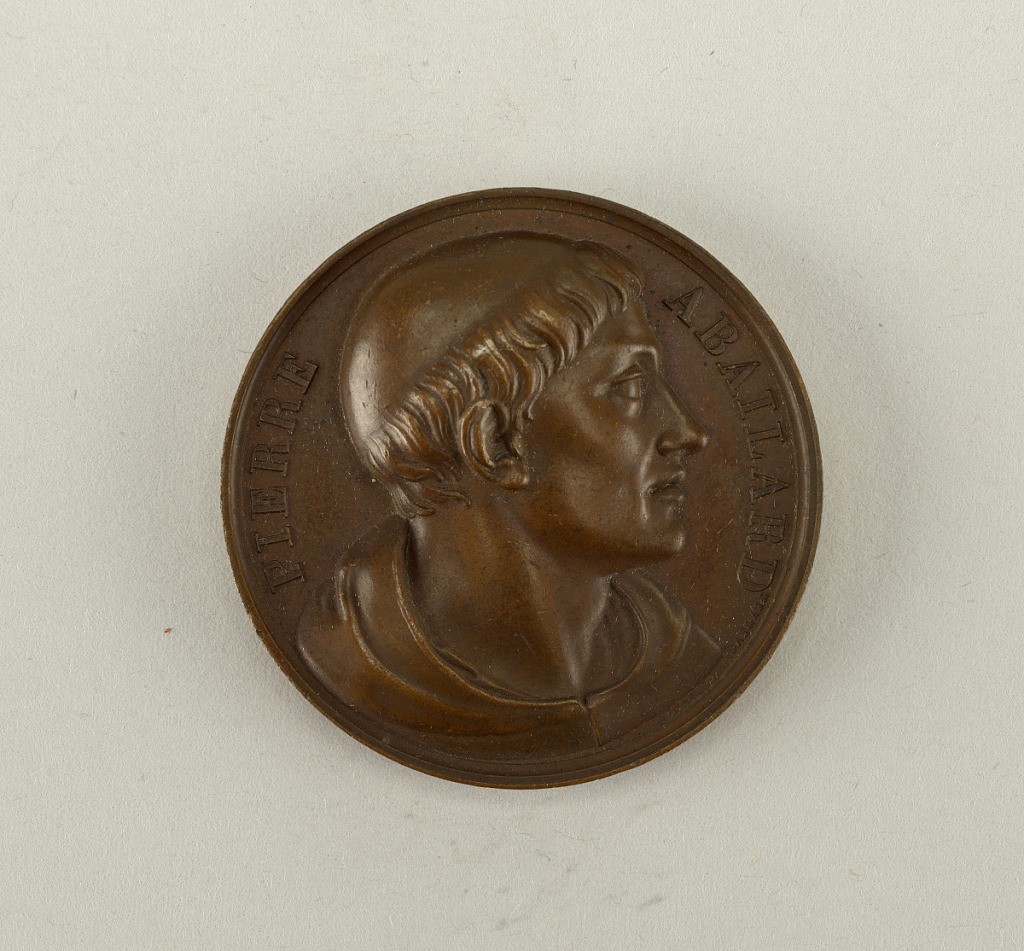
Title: Galerie métallique des grands hommes français (Great Men of France)
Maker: Louis Michel Petit, French, 1790 - 1844
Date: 1822
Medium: Cast bronze
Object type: Medal
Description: Bust of Jean-François de La Harpe (1739 - 1803), to the right.